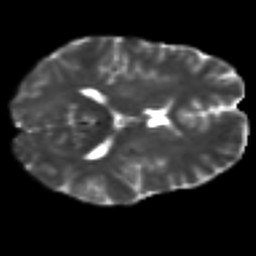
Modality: T2w
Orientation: axial
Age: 22
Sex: female
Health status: healthy
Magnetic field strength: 3 T
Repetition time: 9 s
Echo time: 0.093 s